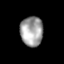
Tissue: skin
Cell type: Others
Senescence score: 0.2084
Nuclear area (px): 660
Mean DAPI intensity: 161.077